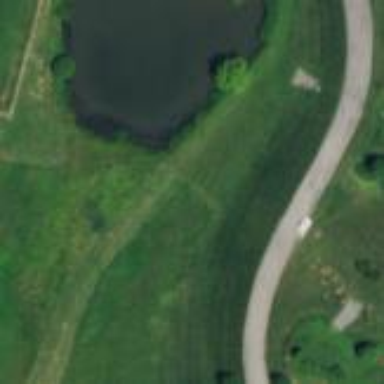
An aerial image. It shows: Peaceful pond surrounded by nature.